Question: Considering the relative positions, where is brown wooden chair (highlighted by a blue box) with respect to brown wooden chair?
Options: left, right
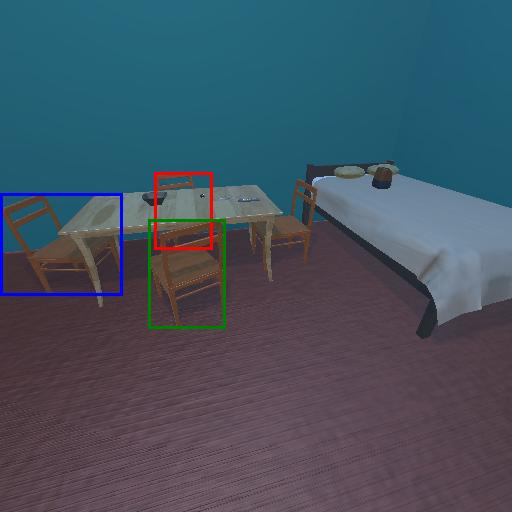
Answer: left